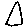
Label: triangle